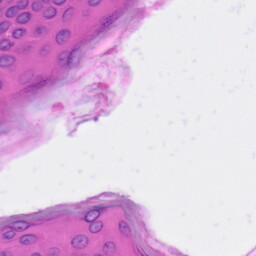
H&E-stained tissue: Skin